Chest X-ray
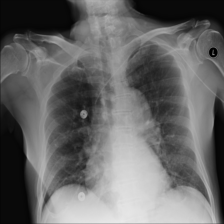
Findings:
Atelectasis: negative
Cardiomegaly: negative
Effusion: negative
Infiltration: negative
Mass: negative
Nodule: negative
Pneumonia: negative
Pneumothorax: negative
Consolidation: negative
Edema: negative
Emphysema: negative
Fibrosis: negative
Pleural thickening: negative
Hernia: negative